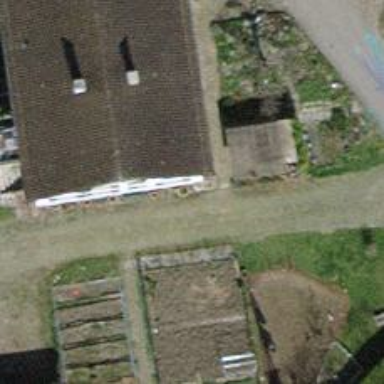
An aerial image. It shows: Farm shop.